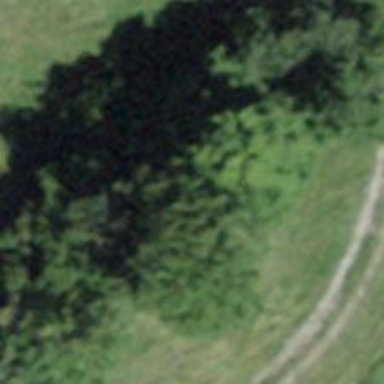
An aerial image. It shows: Row of trees in natural setting.